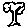
Label: tree